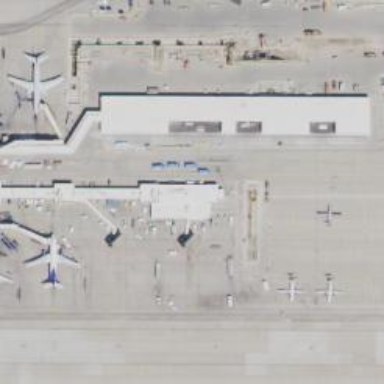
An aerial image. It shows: Airport gate.